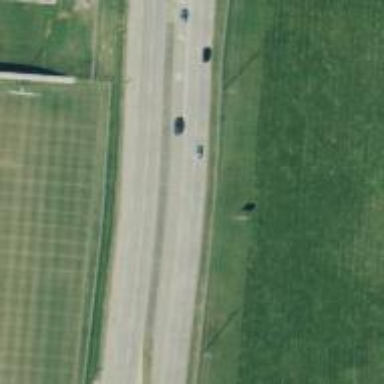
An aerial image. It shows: Secondary road.